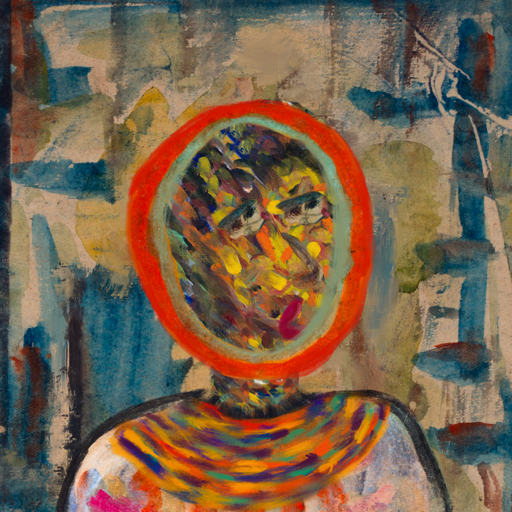
Background: Orphan, Head And Neck Side: An_Impression, Face Side: Pipe, Bust: Childish, Hair Side: Sisters, Head Accessory: Blank, Second Necklace: An_Impression_2, Necklace: Blank, Baby: Blank